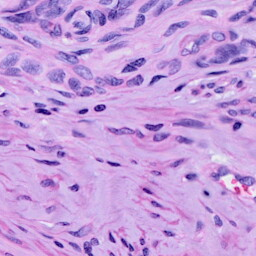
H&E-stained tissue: Cervix